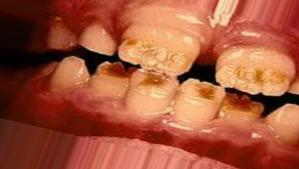
Condition: Tooth Discoloration